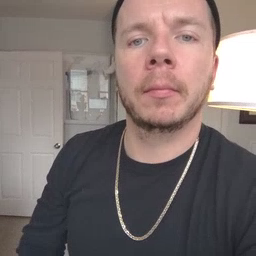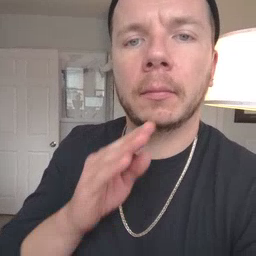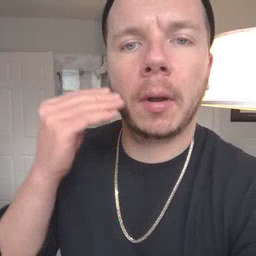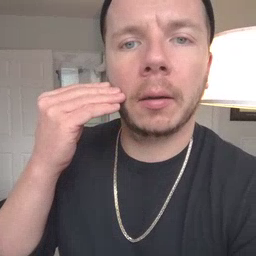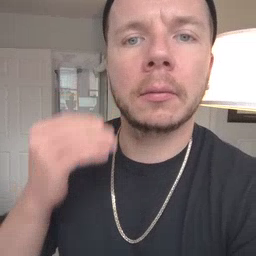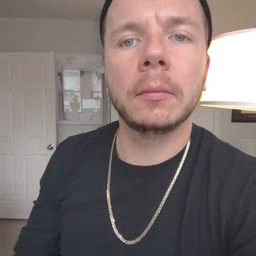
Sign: smile